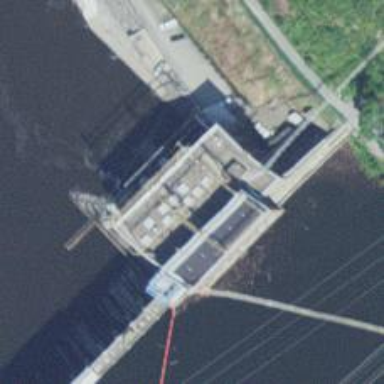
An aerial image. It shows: Hydro power generator using the water-storage method.